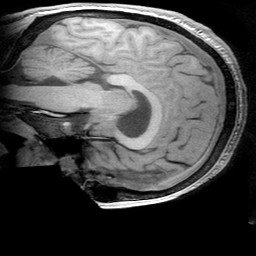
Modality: T1w
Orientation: sagittal
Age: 27
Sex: male
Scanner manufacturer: ge
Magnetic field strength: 3 T
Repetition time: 0.0073 s
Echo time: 0.003 s